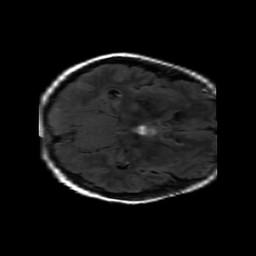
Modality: FLAIR
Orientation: axial
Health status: ill
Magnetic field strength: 3 T